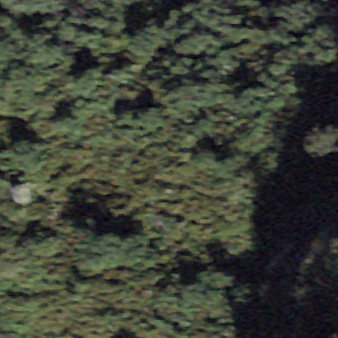
Label: other